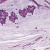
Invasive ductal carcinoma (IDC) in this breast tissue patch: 1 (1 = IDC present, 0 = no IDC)